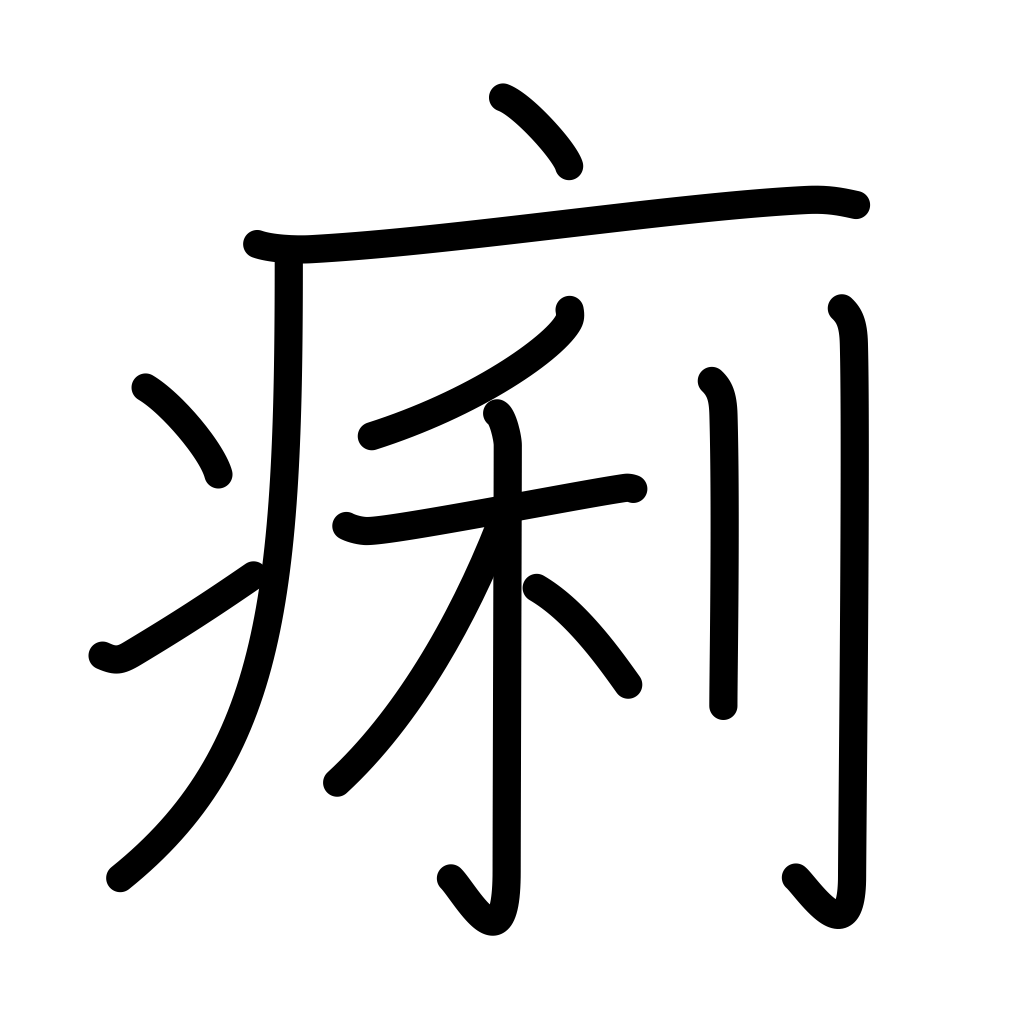
Meaning: diarrhea